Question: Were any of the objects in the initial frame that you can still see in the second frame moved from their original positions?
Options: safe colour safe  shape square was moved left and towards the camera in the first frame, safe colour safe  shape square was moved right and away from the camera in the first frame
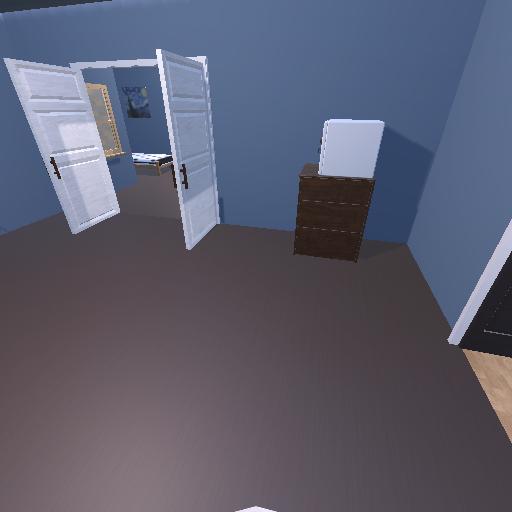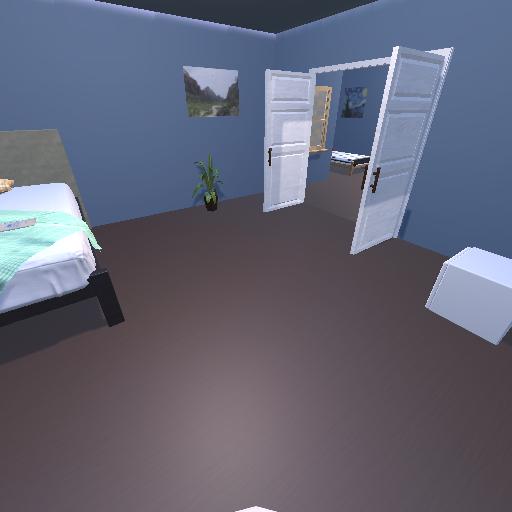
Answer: safe colour safe  shape square was moved left and towards the camera in the first frame